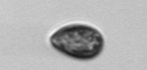
Label: Prorocentrum_triestinum